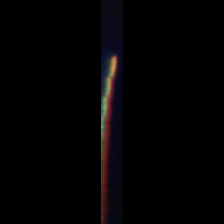
Taxon: Psuedo-nitzschia
Group: Diatoms